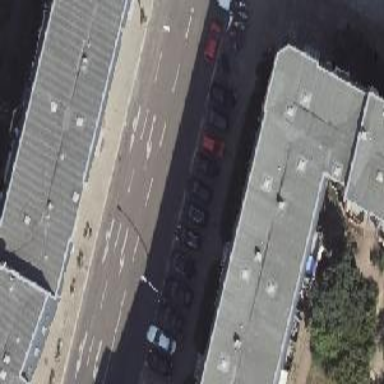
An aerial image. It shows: Street-side parking area with paving stones.